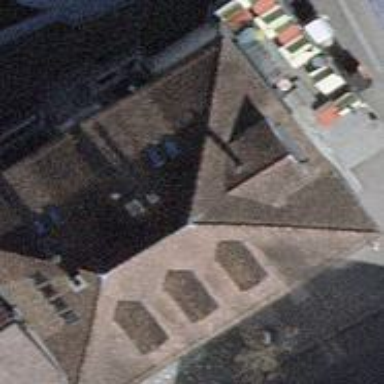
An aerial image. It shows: Cafe.